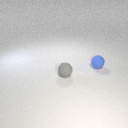
small gray rubber sphere to the left of small blue rubber sphere